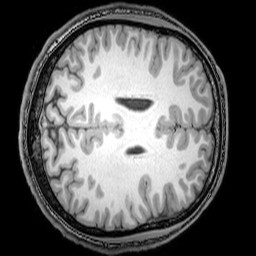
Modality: T1w
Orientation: axial
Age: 22
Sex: male
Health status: healthy
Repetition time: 0.081 s
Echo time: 0.037 s